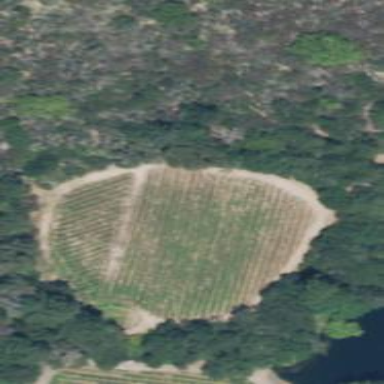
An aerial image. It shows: Vineyard growing grapes.